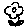
Label: flower